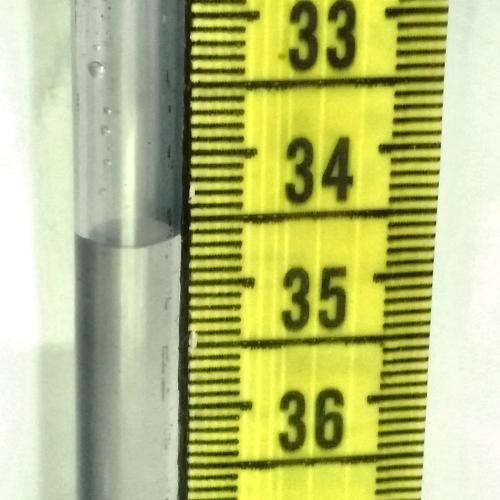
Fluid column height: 34.7 cm